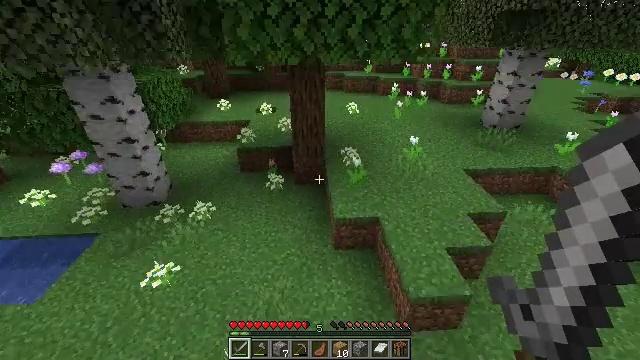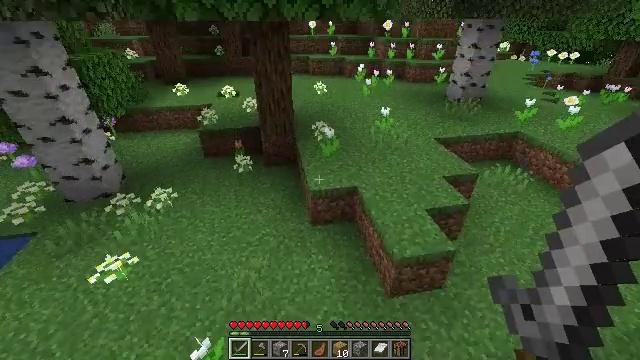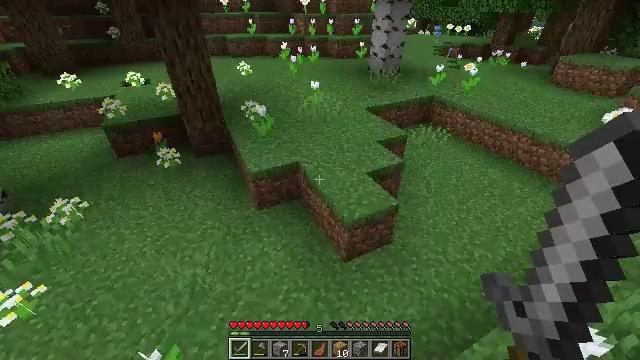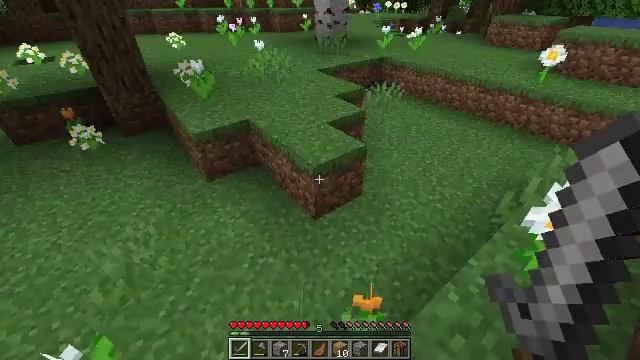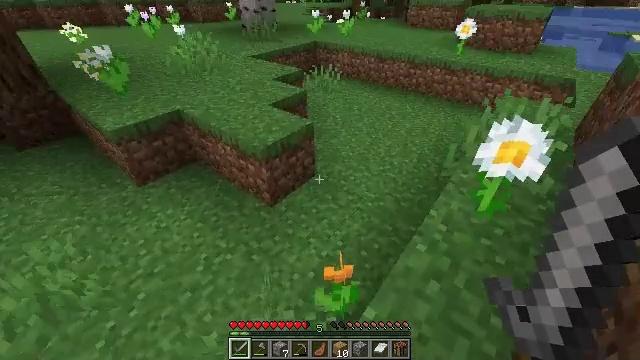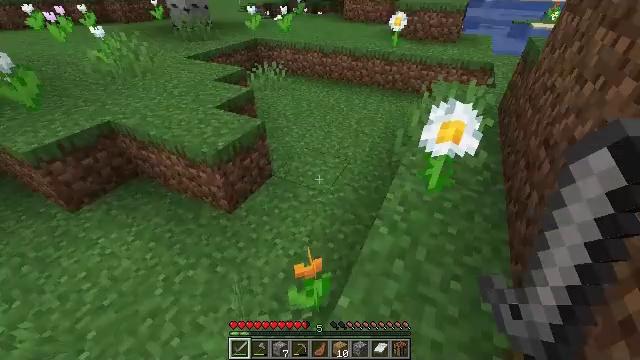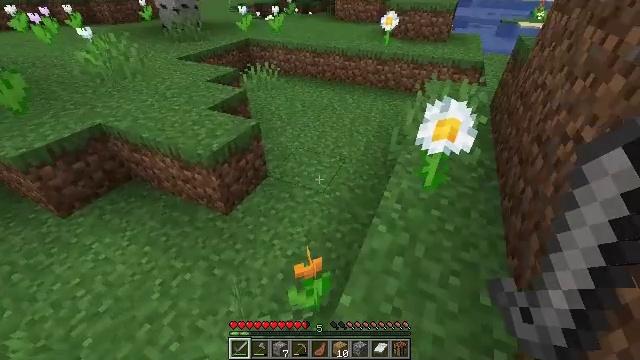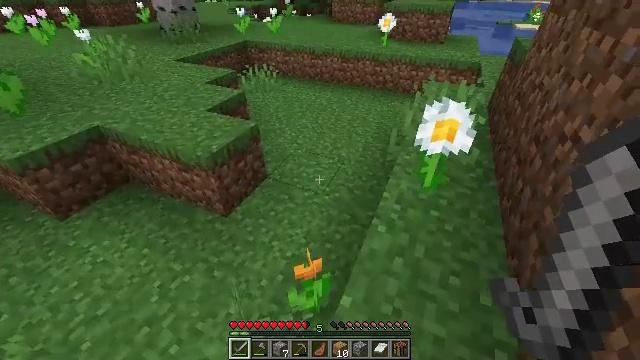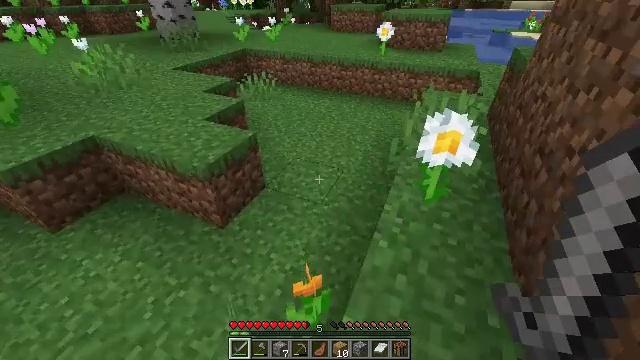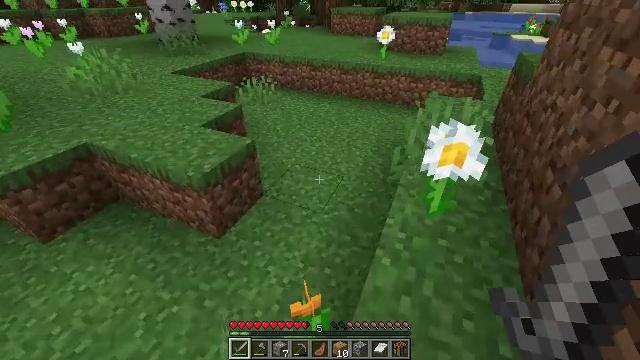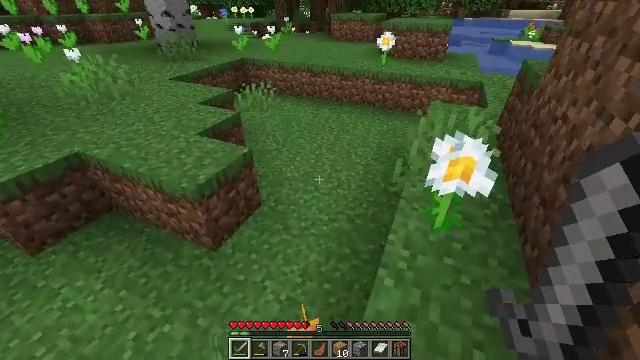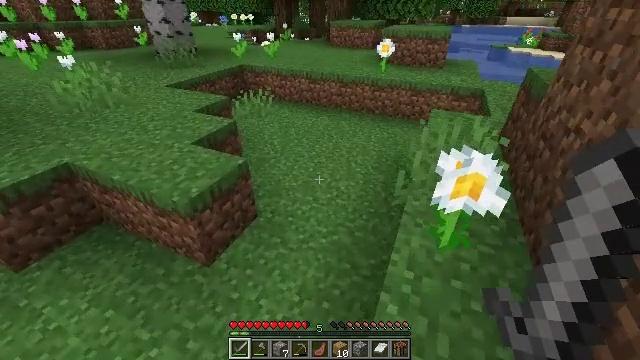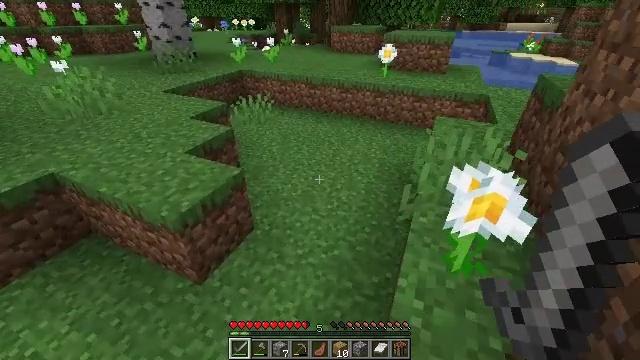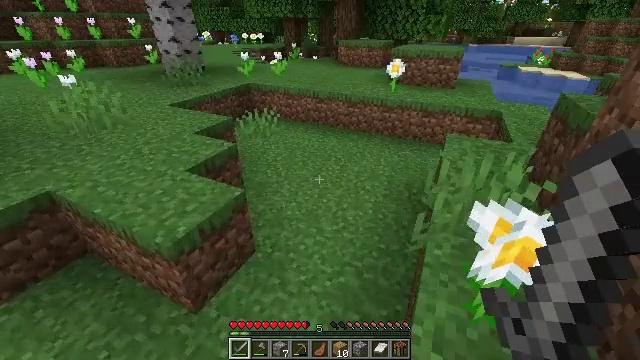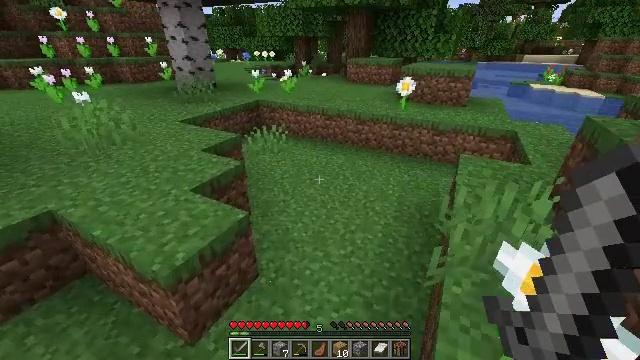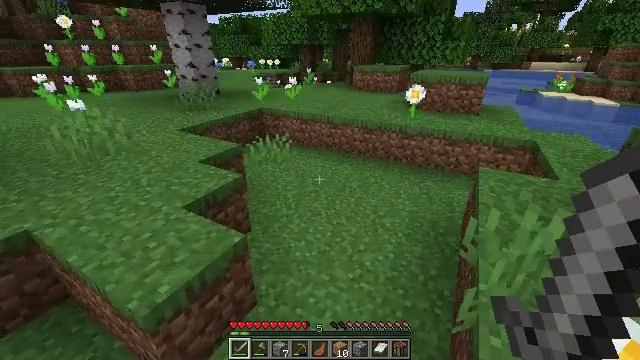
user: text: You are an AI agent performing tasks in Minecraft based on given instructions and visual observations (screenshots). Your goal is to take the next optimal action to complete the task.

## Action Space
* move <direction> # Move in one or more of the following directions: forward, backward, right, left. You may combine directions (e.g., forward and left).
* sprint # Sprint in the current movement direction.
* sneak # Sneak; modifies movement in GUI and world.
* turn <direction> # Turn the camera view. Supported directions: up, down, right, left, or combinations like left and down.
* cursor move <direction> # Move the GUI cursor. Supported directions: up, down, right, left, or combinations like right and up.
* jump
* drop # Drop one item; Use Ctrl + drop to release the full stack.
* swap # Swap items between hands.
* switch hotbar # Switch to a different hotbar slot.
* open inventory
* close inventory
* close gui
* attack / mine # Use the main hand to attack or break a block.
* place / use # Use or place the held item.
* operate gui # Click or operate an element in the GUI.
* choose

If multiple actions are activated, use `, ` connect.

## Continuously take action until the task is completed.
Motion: motion action
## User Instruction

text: Mine the rose bush in the garden.
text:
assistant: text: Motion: turn right and down
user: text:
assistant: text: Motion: turn right and down
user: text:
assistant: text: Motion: turn right and down
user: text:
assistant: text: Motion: turn right
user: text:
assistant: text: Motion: turn right
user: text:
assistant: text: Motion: turn right
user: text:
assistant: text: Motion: no_op
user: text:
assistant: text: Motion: move forward, turn up
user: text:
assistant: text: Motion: move forward
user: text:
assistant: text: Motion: move forward
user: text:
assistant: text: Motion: move forward, turn up
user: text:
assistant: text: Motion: move forward
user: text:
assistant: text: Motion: move forward, turn left and up
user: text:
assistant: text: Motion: move forward, turn left and up
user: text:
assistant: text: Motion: move forward, turn left and up
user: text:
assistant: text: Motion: move forward
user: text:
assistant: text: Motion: move forward
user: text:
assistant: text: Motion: move forward, turn left and up
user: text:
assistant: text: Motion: move forward
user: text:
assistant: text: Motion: move forward, turn up
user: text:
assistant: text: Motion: move forward, turn up
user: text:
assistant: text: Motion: move forward, turn right and up
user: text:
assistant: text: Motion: move forward, turn up
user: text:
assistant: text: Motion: move forward
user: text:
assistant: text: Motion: move forward
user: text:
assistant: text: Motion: move forward
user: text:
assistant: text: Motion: move forward
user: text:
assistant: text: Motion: move forward
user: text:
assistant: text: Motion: move forward
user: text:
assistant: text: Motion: move forward, sprint